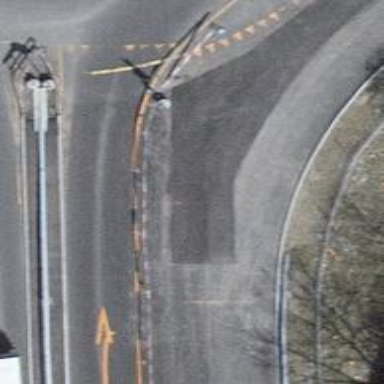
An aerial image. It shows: Asphalt motorway link.